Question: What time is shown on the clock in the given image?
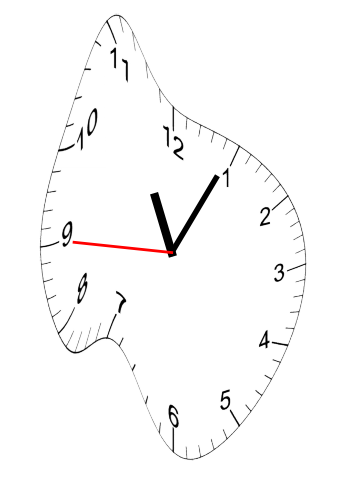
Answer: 11:04:45